Question: I have several data frames in R. The first data frame contains the computed convex hull of a set of lat and long coordinates by market (courtesy of chull in R). It looks like this:
'''
MyGeo<- "Part of Chicago & Wisconsin"
Longitude <- c(-90.31914, -90.61911, -89.37842, -88.0988, -87.44875)
Latitude <- c(38.45781, 38.80097, 43.07961, 43.0624,41.49182)
dat <- data.frame(Longitude, Latitude, MyGeo)
'''
The second has zip codes by their latitude and longitudinal coordinates (courtesy of the US census website). It looks like this:
'''
CensuseZip <- c("SomeZipCode1","SomeZipCode2","SomeZipCode3","SomeZipCode4","SomeZipCode5","SomeZipCode6","SomeZipCode7")
Longitude2 <- c(-131.470425,-133.457924,-131.693453,-87.64957,-87.99734,-87.895,-88.0228)
Latitude2 <- c(55.138352,56.239062,56.370538,41.87485,42.0086,42.04957,41.81055)
cen <- data.frame(Longitude2, Latitude2, CensuseZip)
'''
Now I believe the first data table provides me with a polygon, or a border, that I be able to use to identify zip codes that fall within that border. Ideally, I would want to create a third data table that looks something like this:
'''
Longitude2 Latitude2 CensusZip MyGeo
-131.470425 55.138352 SomeZipCode1
-133.457924 56.239062 SomeZipCode2
-131.693453 56.370538 SomeZipCode3
-87.64957 41.87485 SomeZipCode4 Part of Chicago & Wisconsin
-87.99734 42.0086 SomeZipCode5 Part of Chicago & Wisconsin
-87.895 42.04957 SomeZipCode6 Part of Chicago & Wisconsin
-88.0228 41.81055 SomeZipCode7 Part of Chicago & Wisconsin
'''
In essence, I am looking to identify all the zip codes that fall between the blue (see clickable image below) long and lat points. While it is visualized below, I am actually looking for the table described above.

However... I am having trouble doing this... I have tried using the below packages and script:
'''
library(rgeos)
library(sp)
library(rgdal)
coordinates(dat) <- ~ Longitude + Latitude
coordinates(cen) <- ~ Longitude2 + Latitude2
over(cen, dat)
'''
but I receive all 'NA's.
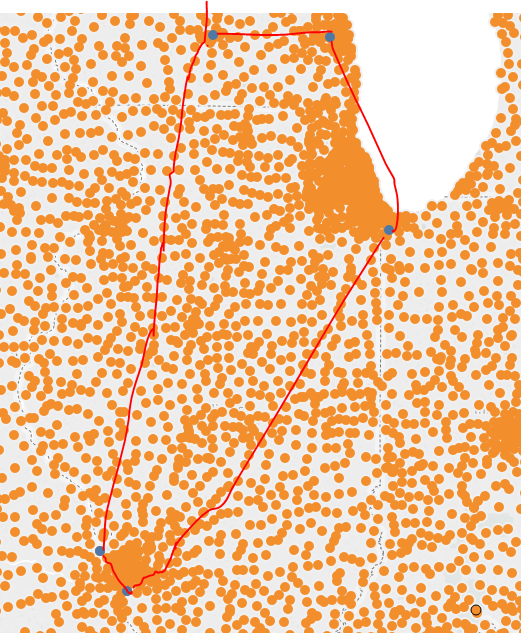
Answer: I use 'library(sf)' to solve this type of point-in-polygon problem ('sf' is the successor to 'sp').
The function 'sf::st_intersection()' gives you the intersection of two 'sf' objects. In your case you can construct separate POLYGON and POINT sf objects.
'''
library(sf)
Longitude <- c(-90.31914, -90.61911, -89.37842, -88.0988, -87.44875)
Latitude <- c(38.45781, 38.80097, 43.07961, 43.0624,41.49182)
## closing the polygon
Longitude[length(Longitude) + 1] <- Longitude[1]
Latitude[length(Latitude) + 1] <- Latitude[1]
## construct sf POLYGON
sf_poly <- sf::st_sf( geometry = sf::st_sfc( sf::st_polygon( x = list(matrix(c(Longitude, Latitude), ncol = 2)))) )
## construct sf POINT
sf_points <- sf::st_as_sf( cen, coords = c("Longitude2", "Latitude2"))
sf::st_intersection(sf_points, sf_poly)
# Simple feature collection with 4 features and 1 field
# geometry type: POINT
# dimension: XY
# bbox: xmin: -88.0228 ymin: 41.81055 xmax: -87.64957 ymax: 42.04957
# epsg (SRID): NA
# proj4string: NA
# CensuseZip geometry
# 4 SomeZipCode4 POINT (-87.64957 41.87485)
# 5 SomeZipCode5 POINT (-87.99734 42.0086)
# 6 SomeZipCode6 POINT (-87.895 42.04957)
# 7 SomeZipCode7 POINT (-88.0228 41.81055)
# Warning message:
# attribute variables are assumed to be spatially constant throughout all geometries
'''
The result is all the points which are inside the polygon
---
You can also use 'sf::st_join(sf_poly, sf_points)' to give the same result
---
And, the function 'sf::st_intersects(sf_points, sf_poly)' will return a list saying whether the given POINT is inside the polygon
'''
sf::st_intersects(sf_points, sf_poly)
# Sparse geometry binary predicate list of length 7, where the predicate was 'intersects'
# 1: (empty)
# 2: (empty)
# 3: (empty)
# 4: 1
# 5: 1
# 6: 1
# 7: 1
'''
Which you can use as an index / identifier of the original 'sf_points' object to add a new column on
'''
is_in <- sf::st_intersects(sf_points, sf_poly)
sf_points$inside_polygon <- as.logical(is_in)
sf_points
# Simple feature collection with 7 features and 2 fields
# geometry type: POINT
# dimension: XY
# bbox: xmin: -<PHONE> ymin: 41.81055 xmax: -87.64957 ymax: 56.37054
# epsg (SRID): NA
# proj4string: NA
# CensuseZip geometry inside_polygon
# 1 SomeZipCode1 POINT (-<PHONE> 55.13835) NA
# 2 SomeZipCode2 POINT (-<PHONE> 56.23906) NA
# 3 SomeZipCode3 POINT (-<PHONE> 56.37054) NA
# 4 SomeZipCode4 POINT (-87.64957 41.87485) TRUE
# 5 SomeZipCode5 POINT (-87.99734 42.0086) TRUE
# 6 SomeZipCode6 POINT (-87.895 42.04957) TRUE
# 7 SomeZipCode7 POINT (-88.0228 41.81055) TRUE
'''